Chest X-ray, PA view. Patient: 37 years old, sex F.
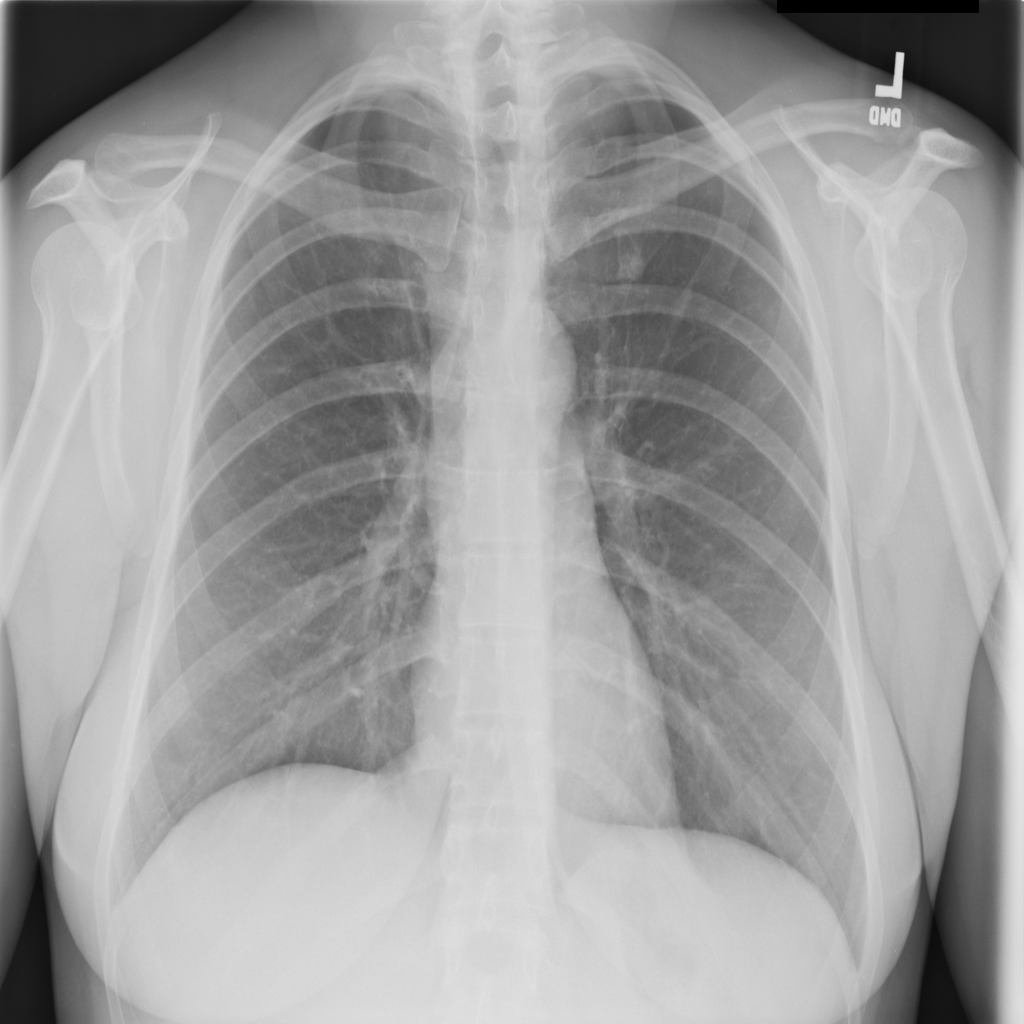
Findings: No Finding